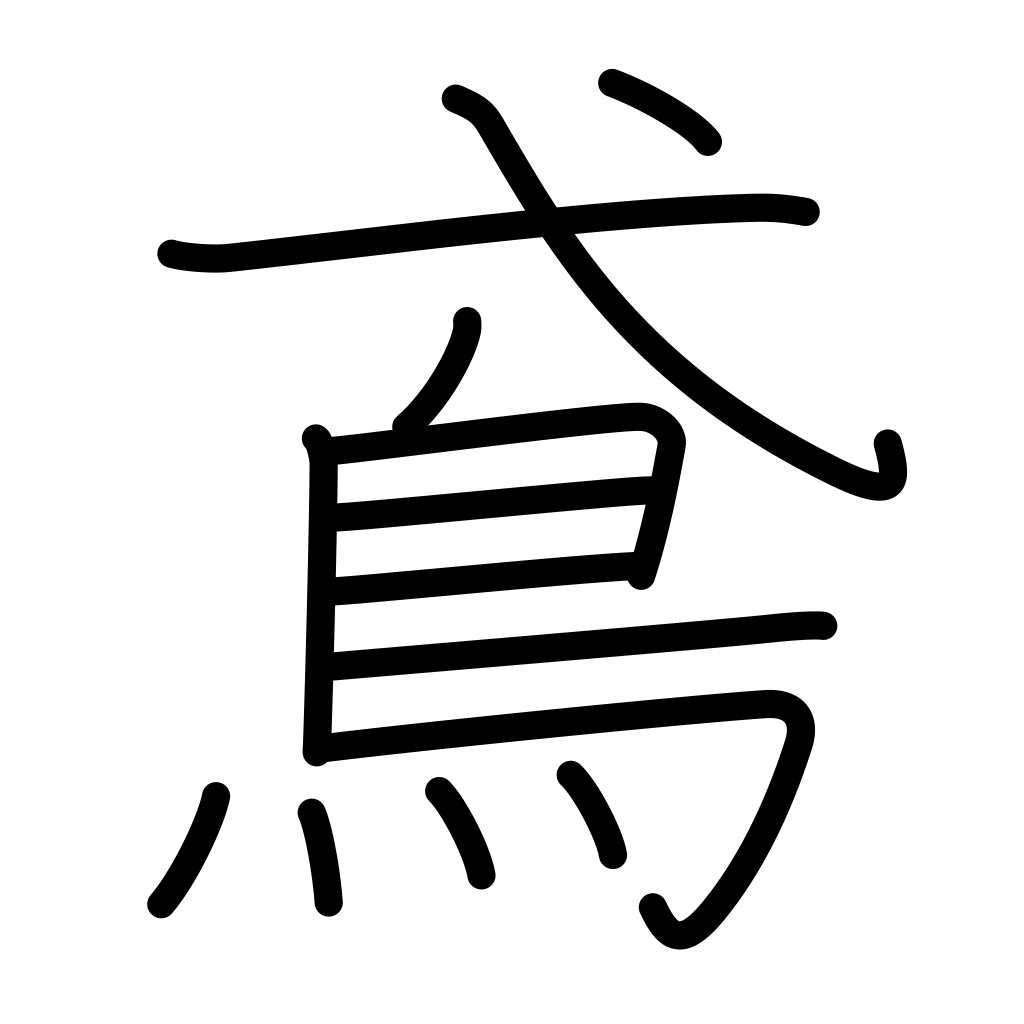
Meaning: black kite, fireman, hook